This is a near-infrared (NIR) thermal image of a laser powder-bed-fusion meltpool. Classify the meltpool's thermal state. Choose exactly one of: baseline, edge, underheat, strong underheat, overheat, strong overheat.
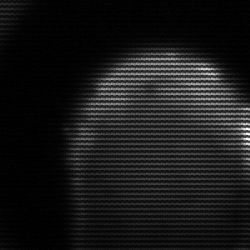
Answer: edge